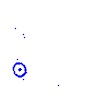
Particle: proton